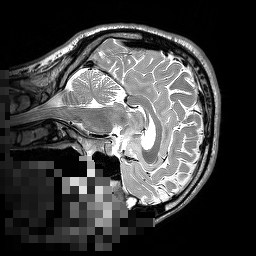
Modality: T2w
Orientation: sagittal
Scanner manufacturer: siemens
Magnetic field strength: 3 T
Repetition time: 2.5 s
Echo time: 0.206 s